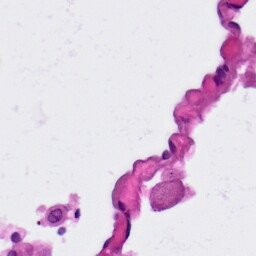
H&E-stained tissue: Lung